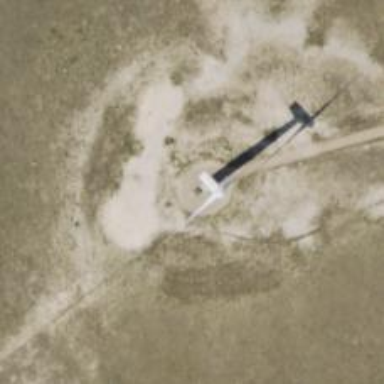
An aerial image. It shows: Wind generator powered by wind turbine.